Question: When i run 'minikube start' then my local create a cluster
'''
vd@vdubuntu:~$ minikube status
minikube
type: Control Plane
host: Running
kubelet: Running
apiserver: Running
kubeconfig: Configured
'''
Next I check detail of cluster by 'kubectl cluster-info'
'''
vd@vdubuntu:~$ kubectl cluster-info
Kubernetes control plane is running at https://192.168.59.100:8443
CoreDNS is running at https://192.168.59.100:8443/api/v1/namespaces/kube-system/services/kube-dns:dns/proxy
'''
The confusing thing is: when I connect to 'https://192.168.59.100:8443'

Is there an error? How can I fix it?
Thanks.
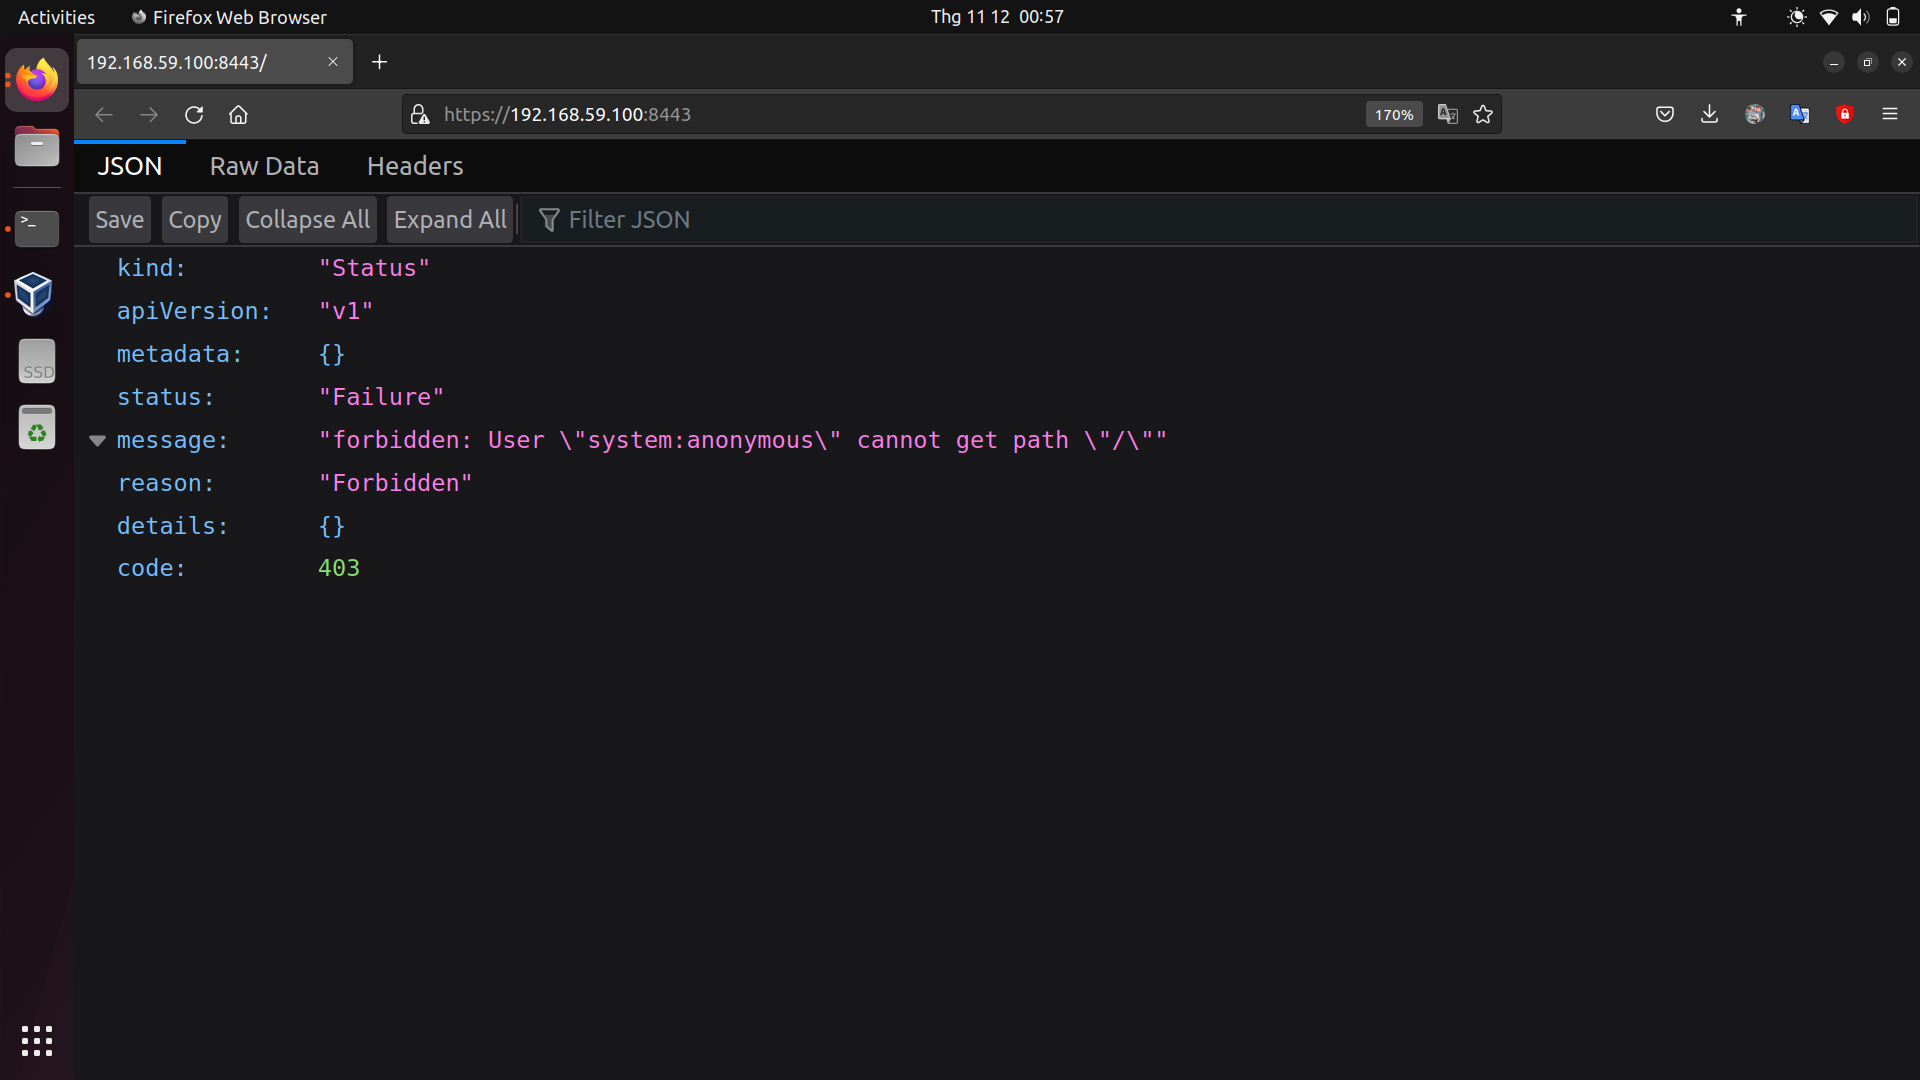
Answer: Kubernetes by default needs authentication to access the api server.
This article might be helpful <URL>